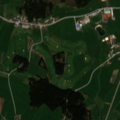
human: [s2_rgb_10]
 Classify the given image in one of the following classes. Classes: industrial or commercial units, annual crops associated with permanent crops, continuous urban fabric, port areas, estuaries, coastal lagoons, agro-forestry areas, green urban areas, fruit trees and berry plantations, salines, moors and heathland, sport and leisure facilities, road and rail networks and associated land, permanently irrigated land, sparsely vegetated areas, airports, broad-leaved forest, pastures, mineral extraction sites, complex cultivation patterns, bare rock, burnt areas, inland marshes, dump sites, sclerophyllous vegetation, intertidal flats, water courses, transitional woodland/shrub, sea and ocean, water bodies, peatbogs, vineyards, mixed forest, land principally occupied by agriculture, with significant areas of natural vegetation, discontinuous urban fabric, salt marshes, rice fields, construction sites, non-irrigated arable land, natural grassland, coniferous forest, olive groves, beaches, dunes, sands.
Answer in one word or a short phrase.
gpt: discontinuous urban fabric, pastures, land principally occupied by agriculture, with significant areas of natural vegetation, coniferous forest